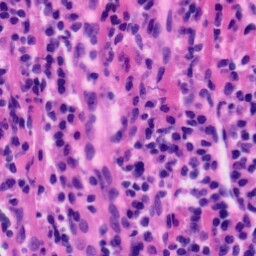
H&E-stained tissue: Tonsil